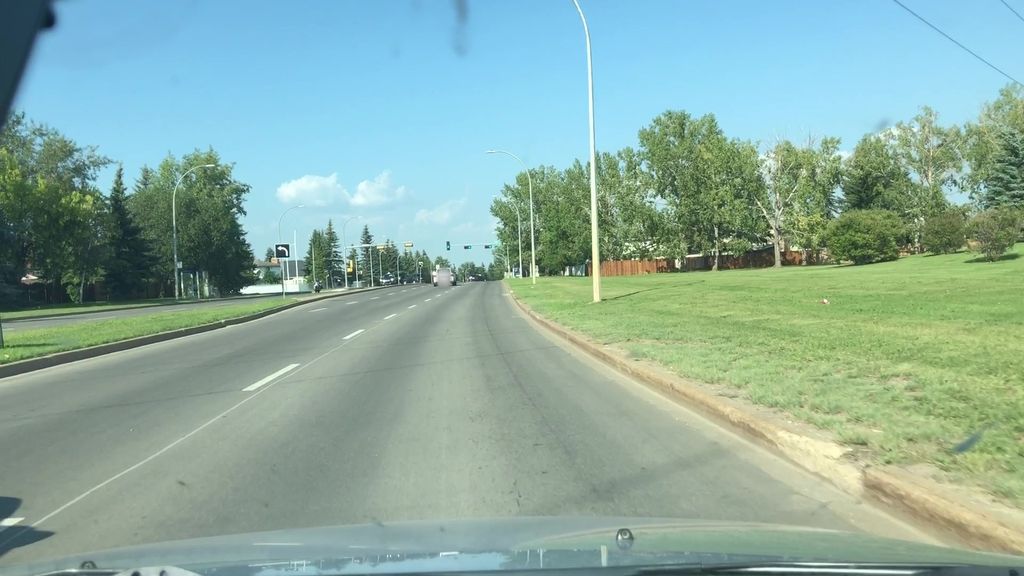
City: edmonton